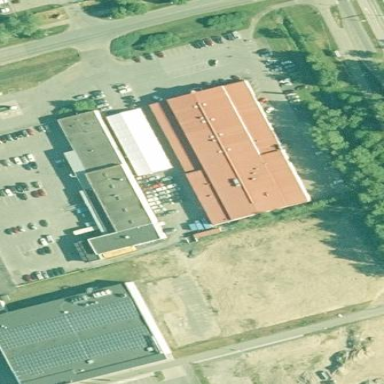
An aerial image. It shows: Commercial building housing car shop.